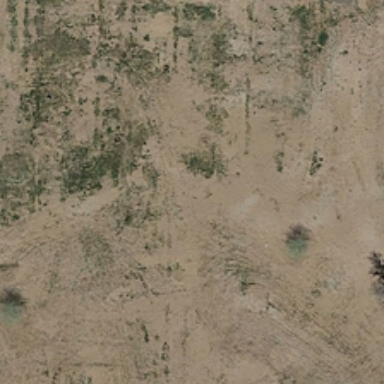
Some green meadows are in a piece of bareland .